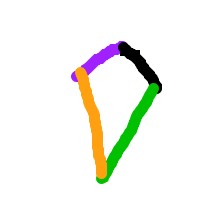
Shape: kite